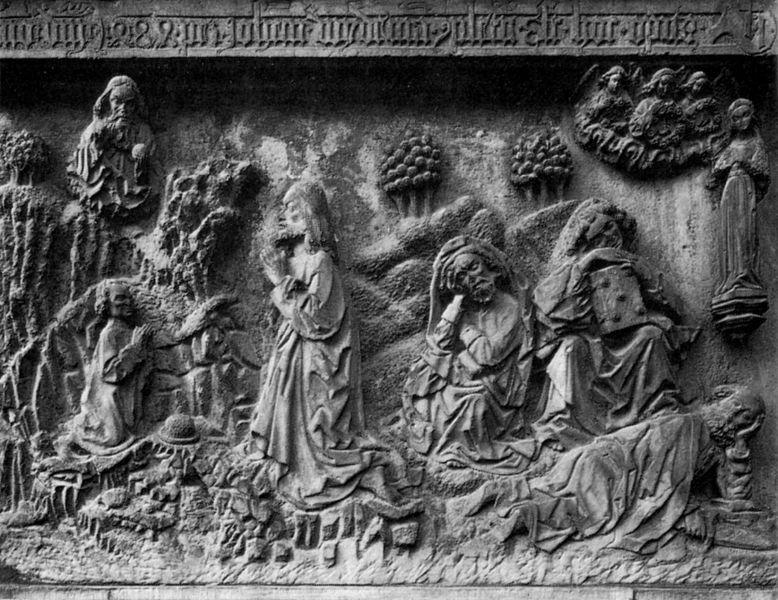
Titel: Predigerkirche zu Erfurt
Standort: Erfurt (EU - D - Thüringen)
Schlagwörter: baum, berg, felsen, gott, himmel, mann, schlaf, bäume, menschen, stadt, marmor, männer, wolke, falten, neues testament, stein, figur, engel, garten, relief, schrift, schlafen, schlafende, berge, inschrift, knie, buch, knien, beten, gebet, gotisch, christus, jesus, kreuzigung, altes testament, teufel, knieend, kniend, erscheinung, heilige, jünger, maria, betend, jerusalem, petrus, wachen, kalk, münzen, apostel, gottvater, judas, kniet, ölberg, silberlinge, gethsemane, betet, meißel, getsemane, grabrelief, b#ume, mann+, stadt#, jüger, garten getsehmane, getsehmane